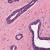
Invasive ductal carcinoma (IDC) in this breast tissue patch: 1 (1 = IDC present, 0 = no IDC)